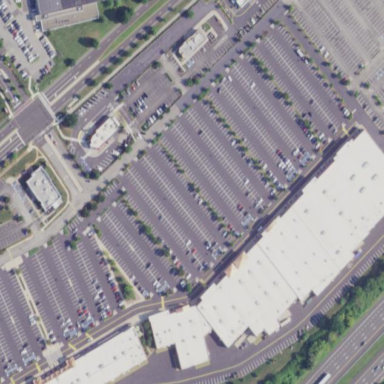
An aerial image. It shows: Retail building.